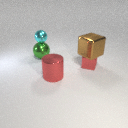
large brown metal cube above small red metal cube